Field crop: maize
Growth stage: 2
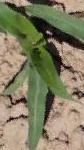
Species: maize